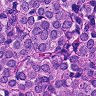
Metastatic tissue present: yes